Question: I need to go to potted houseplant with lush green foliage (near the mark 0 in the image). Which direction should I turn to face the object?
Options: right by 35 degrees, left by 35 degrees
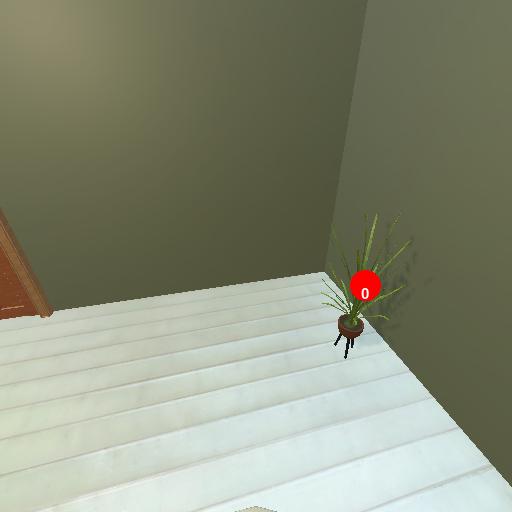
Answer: right by 35 degrees